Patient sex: M
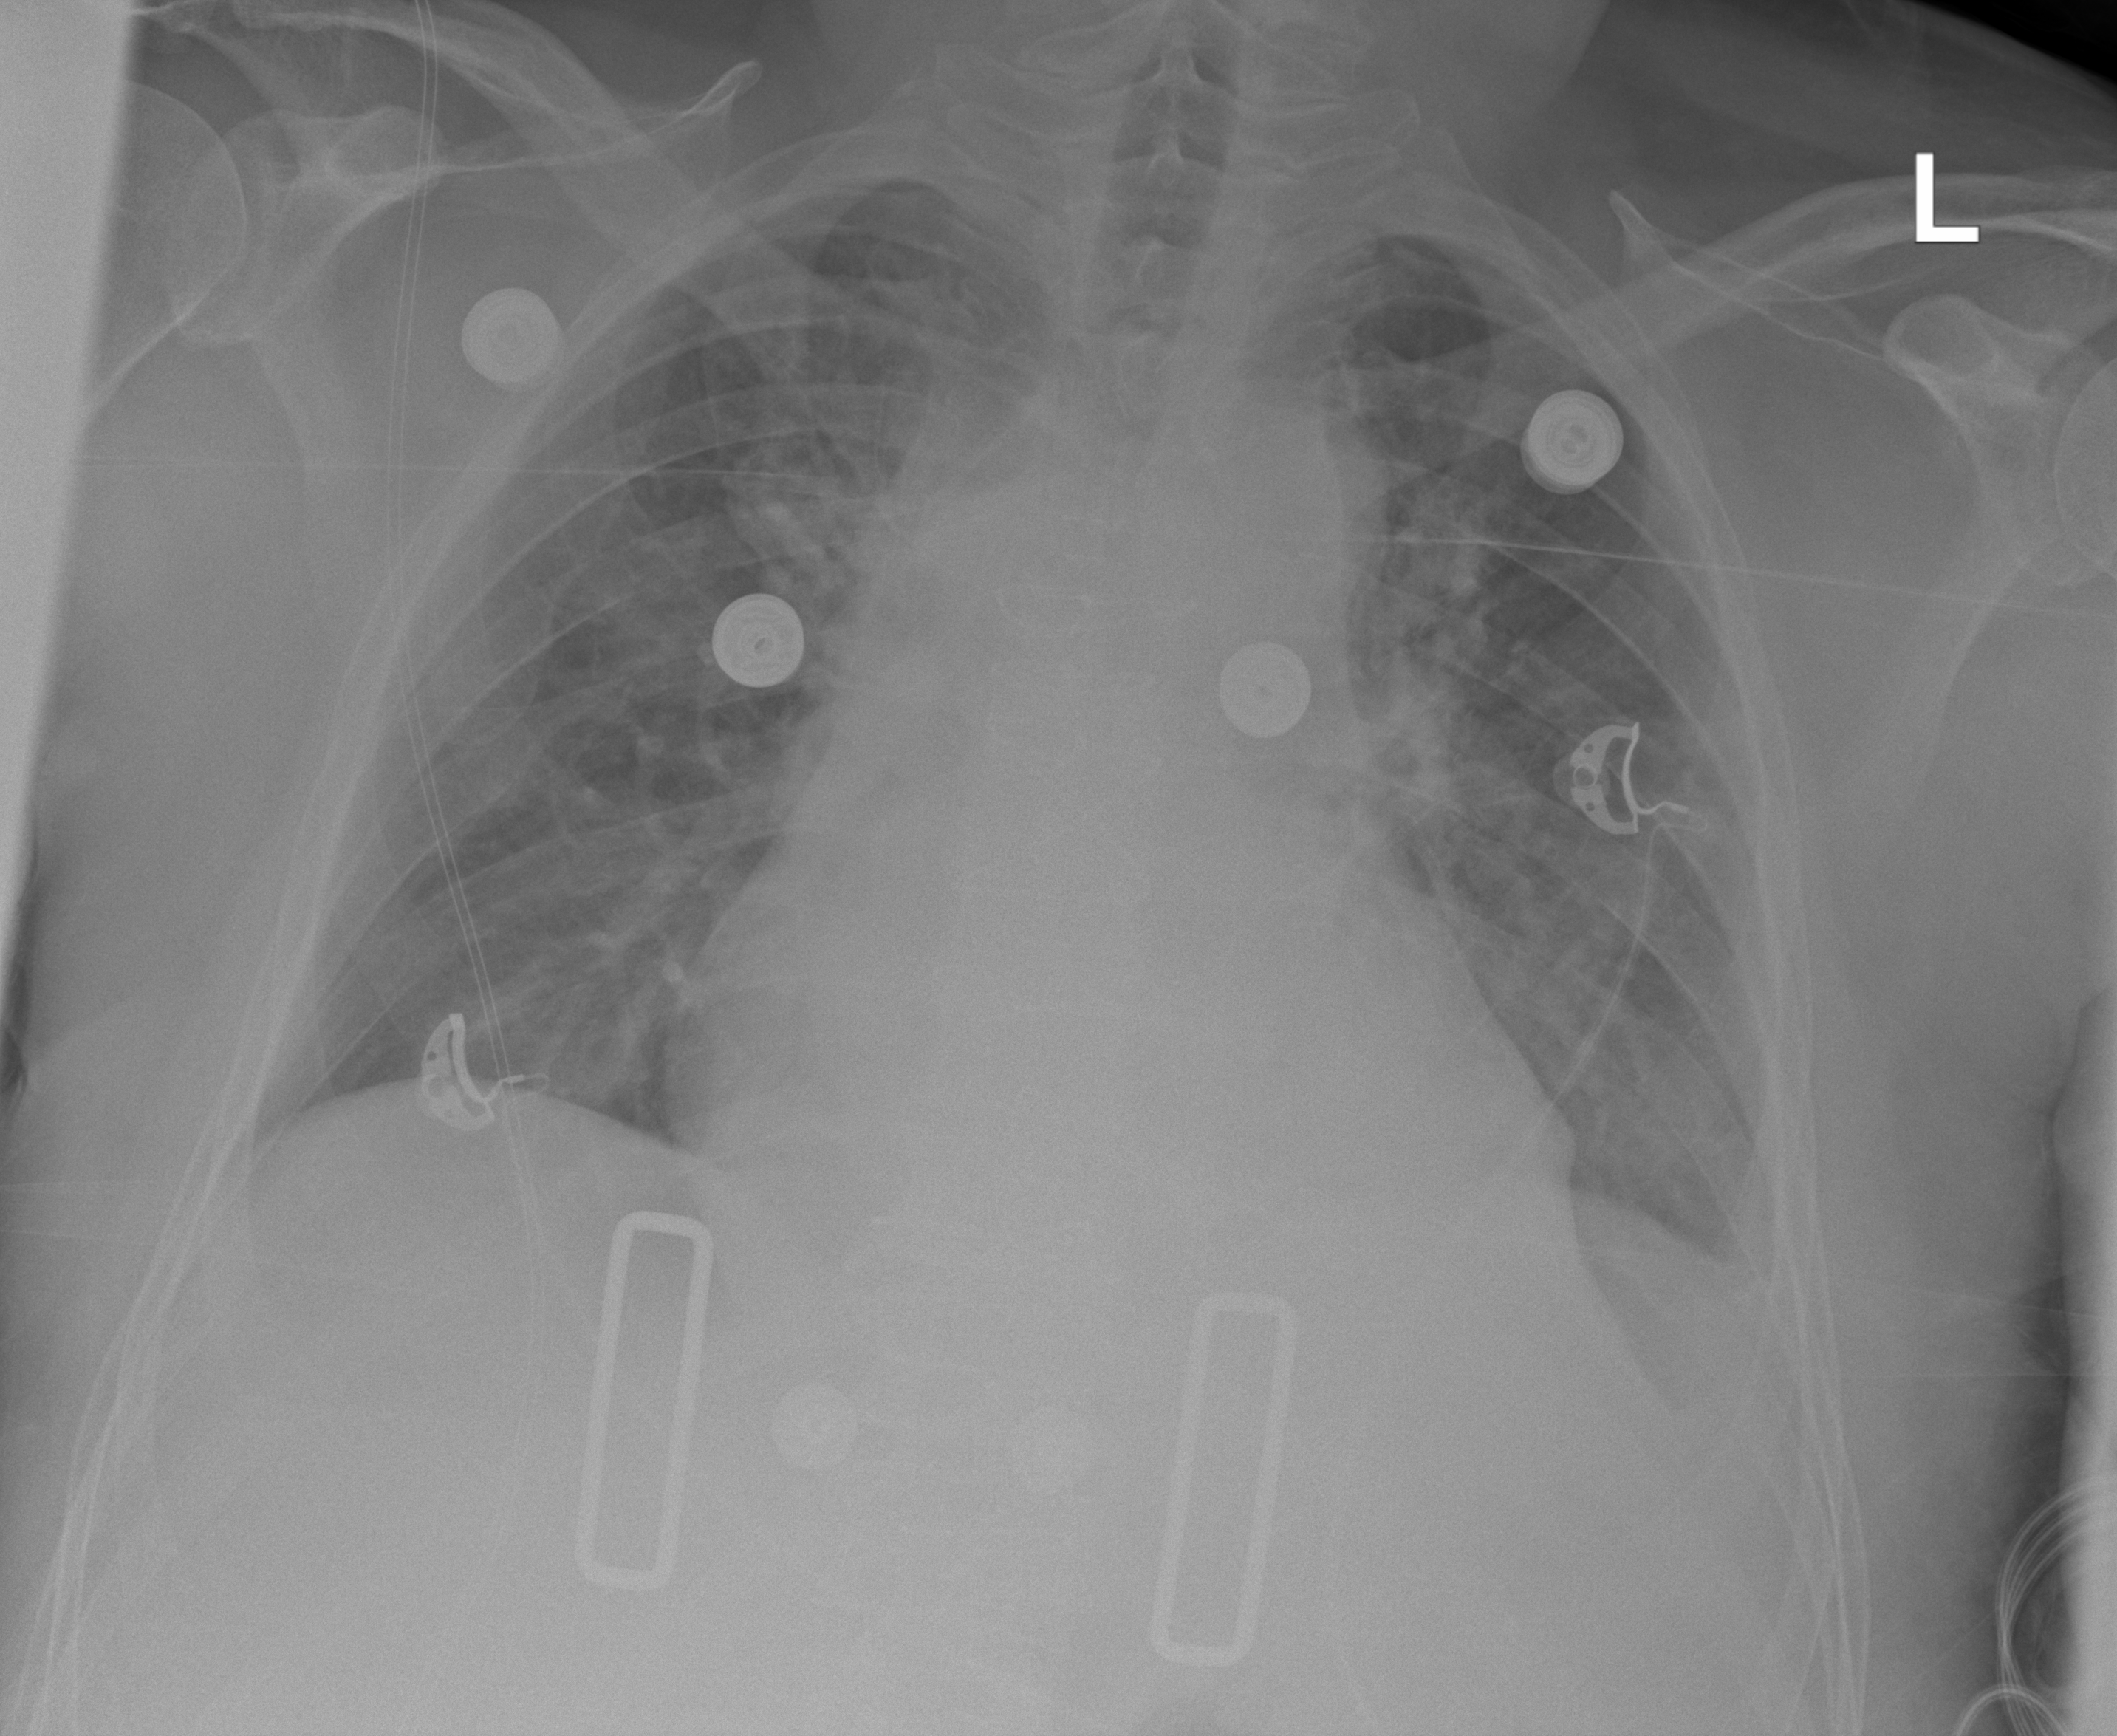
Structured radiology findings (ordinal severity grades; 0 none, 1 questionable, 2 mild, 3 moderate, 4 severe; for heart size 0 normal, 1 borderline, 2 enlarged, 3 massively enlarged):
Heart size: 2
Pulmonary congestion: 0
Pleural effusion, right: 0
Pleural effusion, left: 2
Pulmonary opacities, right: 0
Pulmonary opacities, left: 1
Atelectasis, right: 1
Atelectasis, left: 2